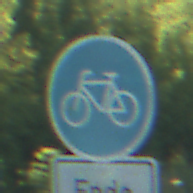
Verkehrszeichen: Radweg
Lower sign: HinweisDurchVerbaleAngabe2
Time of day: MorningAfternoon
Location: Outdoor (Nature)
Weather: Clear
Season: NotSpecified
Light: Natural